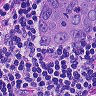
Metastatic tissue present: yes